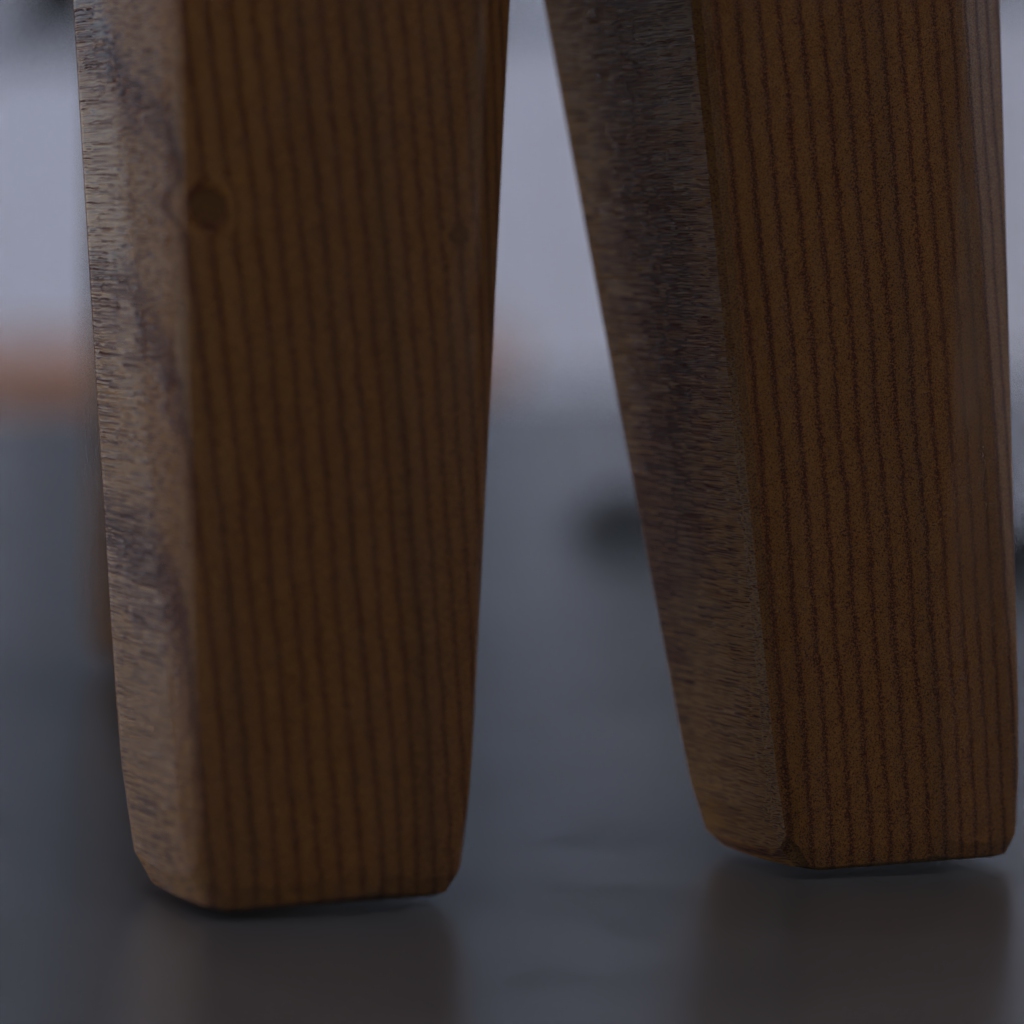
A high quality rendering of a dalahest_oak dalecarlian horse figurine made of varnished dark oak standing on a dark kitchen counter in an dark kitchen counter,extreme close-up from rear hind leg, macro, 150 mm, f 16, bokeh